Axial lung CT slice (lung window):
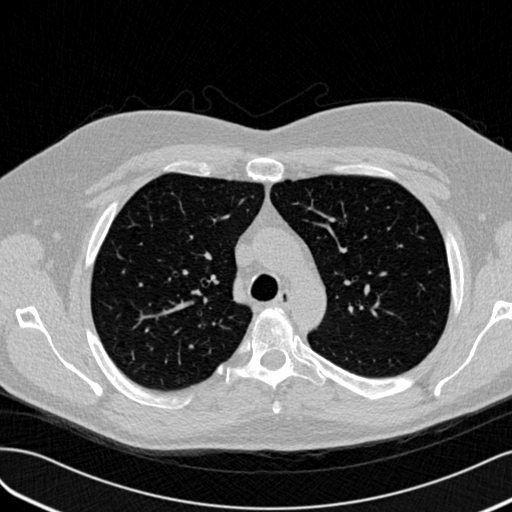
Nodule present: no